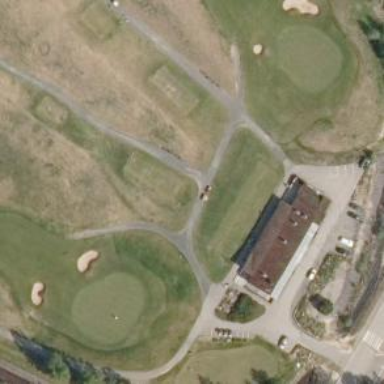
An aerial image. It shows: Path for both roads and golfers.